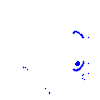
Particle: kaon